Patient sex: F
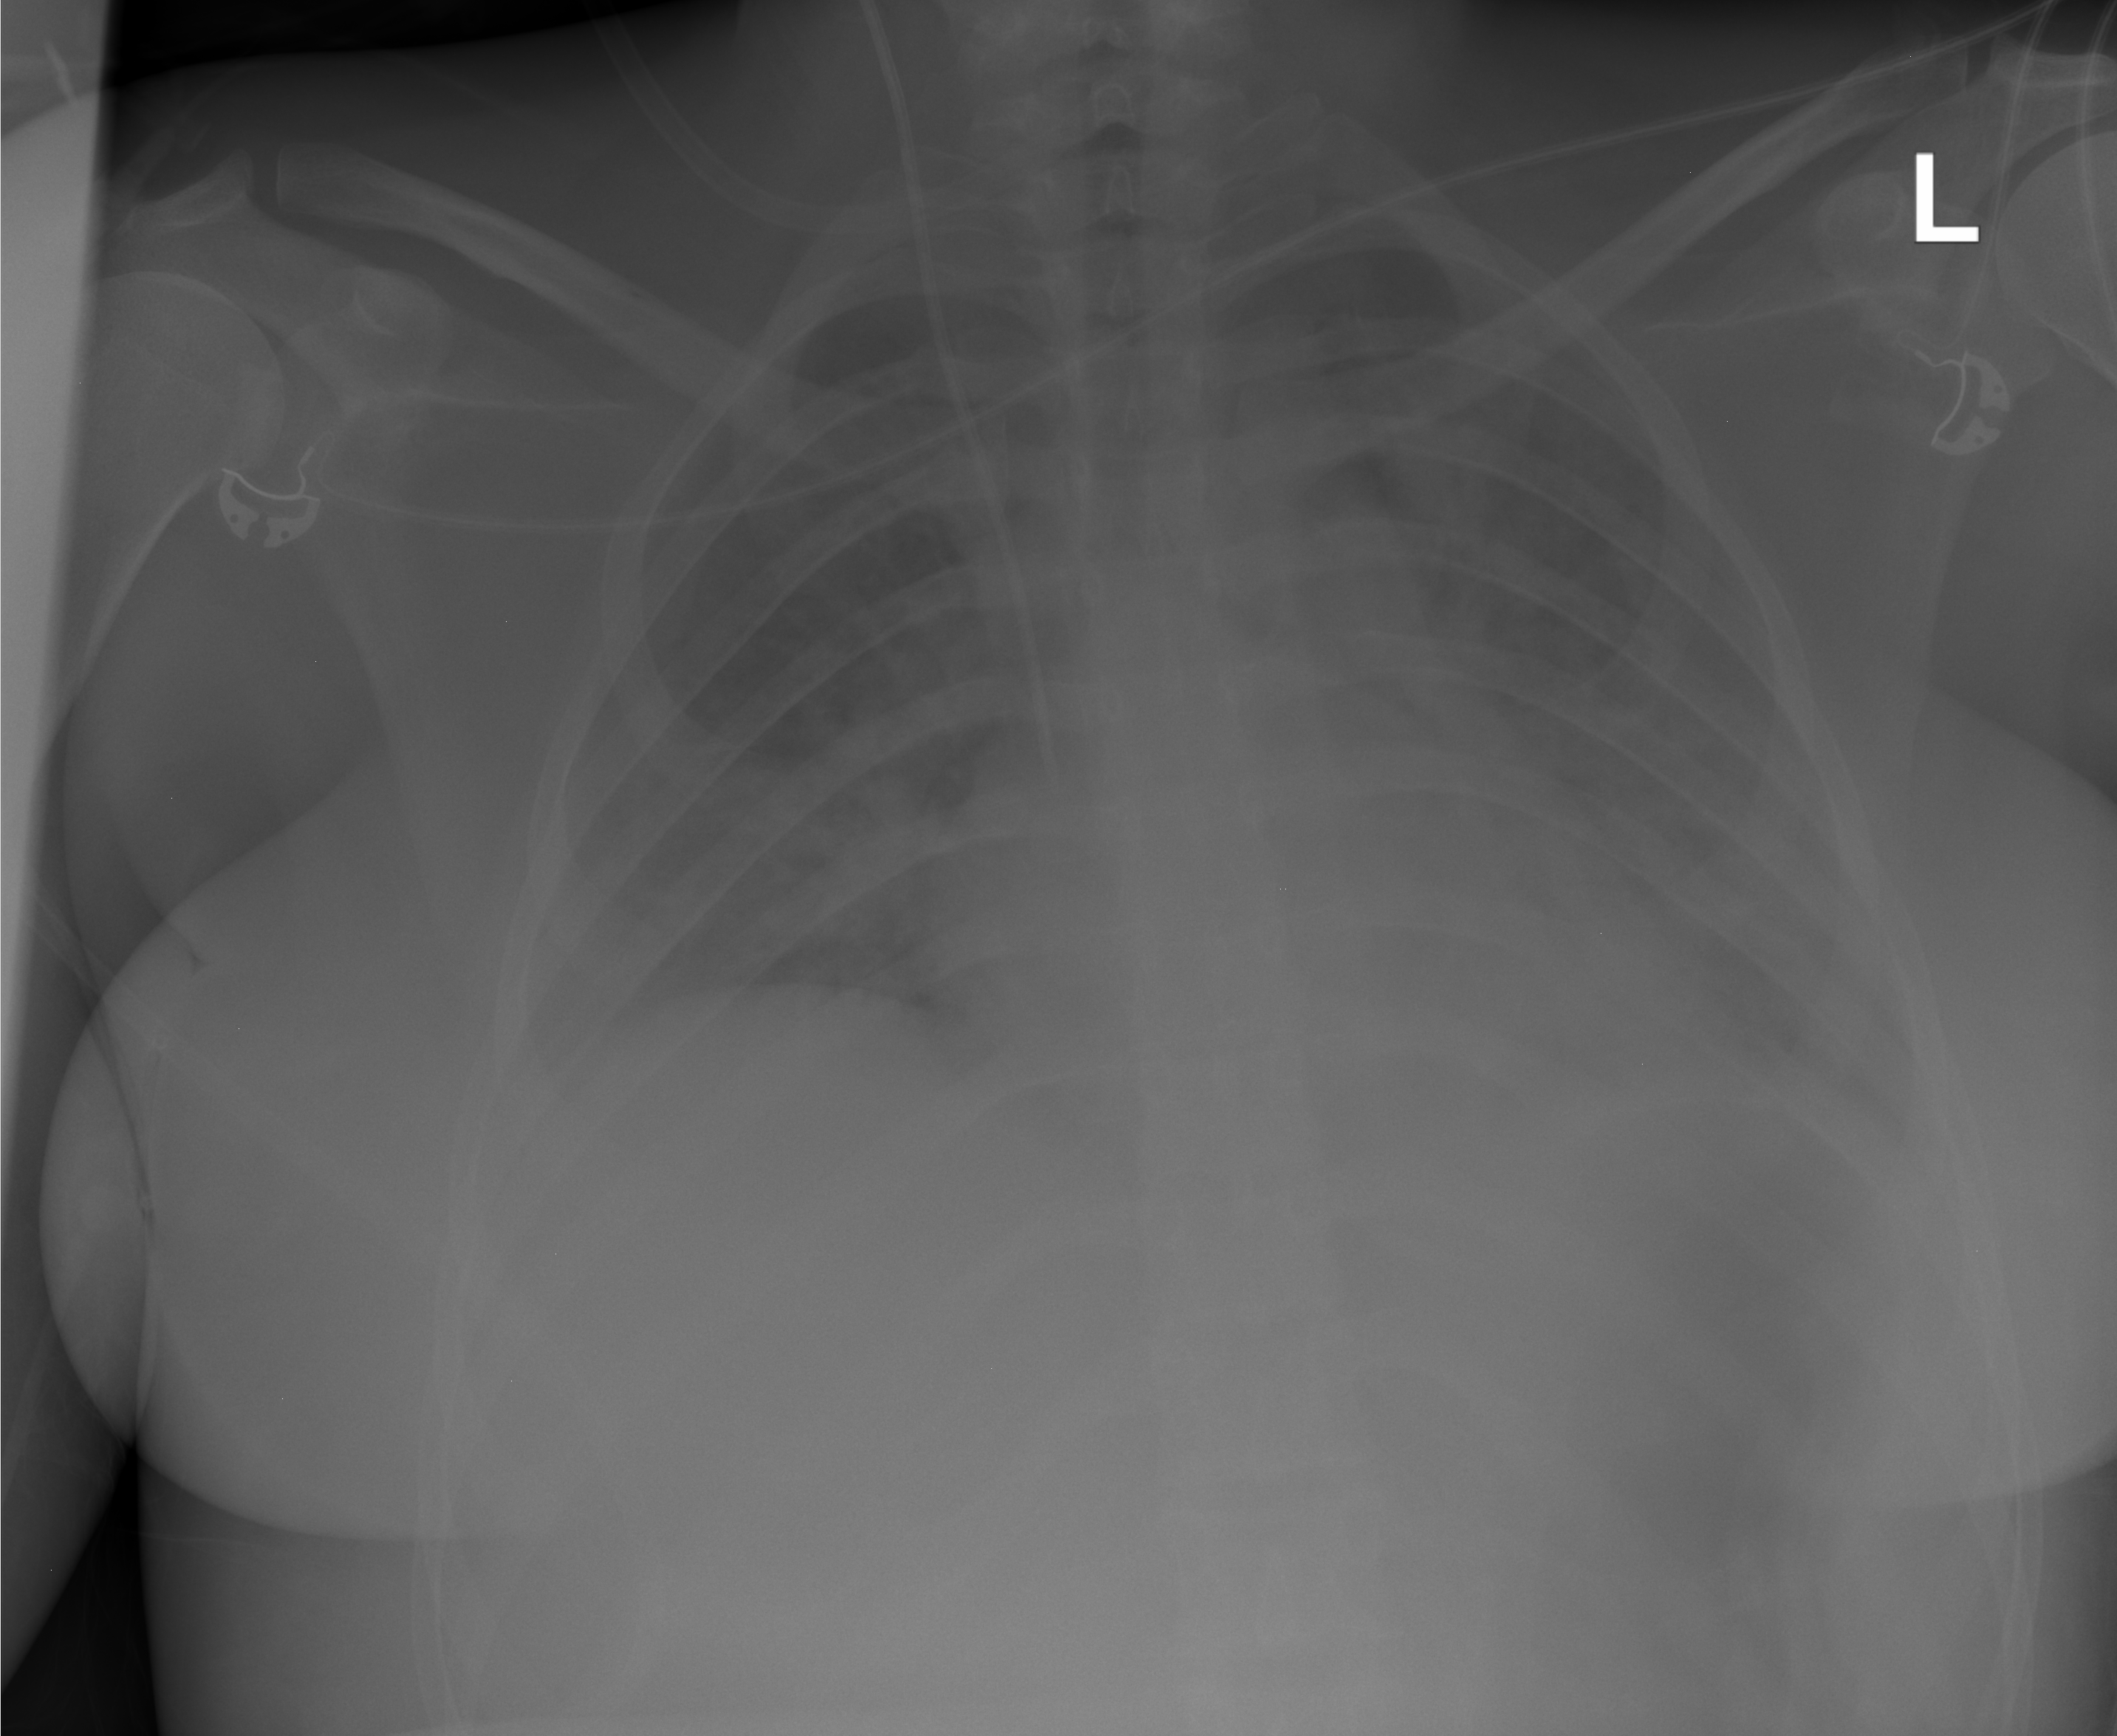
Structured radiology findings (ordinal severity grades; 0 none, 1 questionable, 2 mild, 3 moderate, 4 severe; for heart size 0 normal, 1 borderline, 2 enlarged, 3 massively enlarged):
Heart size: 2
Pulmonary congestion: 2
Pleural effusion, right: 2
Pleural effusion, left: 2
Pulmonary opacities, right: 0
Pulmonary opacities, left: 0
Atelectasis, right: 2
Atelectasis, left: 2